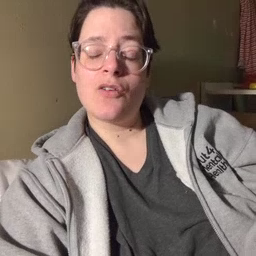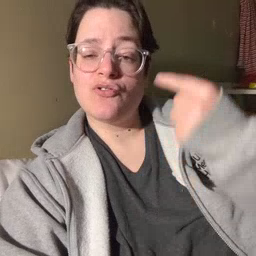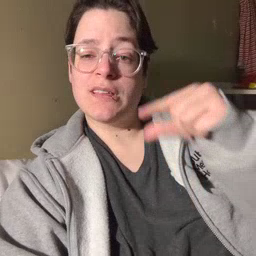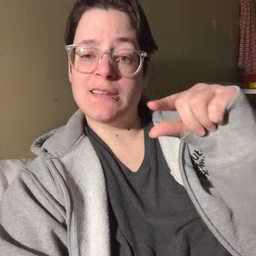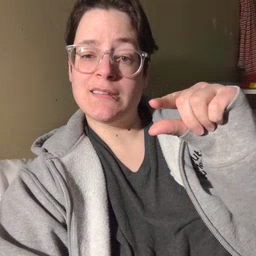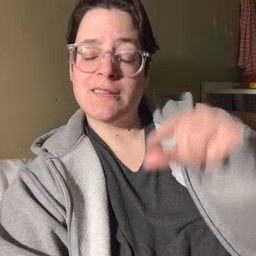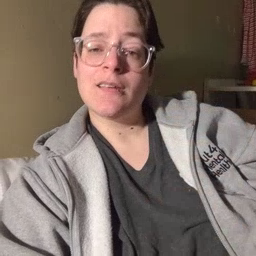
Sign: green